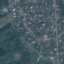
Land use / land cover class: Residential